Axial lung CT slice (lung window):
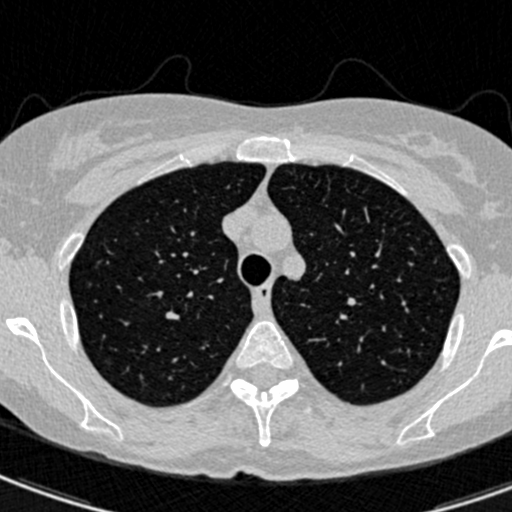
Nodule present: no